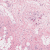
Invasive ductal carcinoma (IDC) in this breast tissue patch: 0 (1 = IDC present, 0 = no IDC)